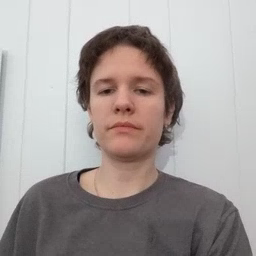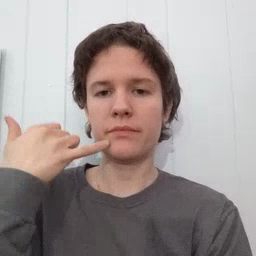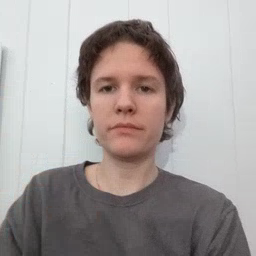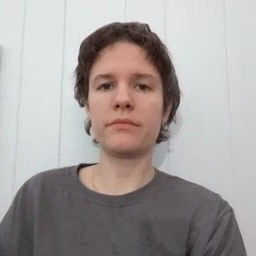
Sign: callonphone